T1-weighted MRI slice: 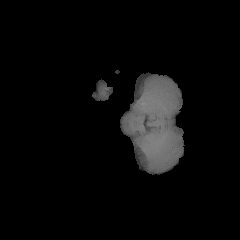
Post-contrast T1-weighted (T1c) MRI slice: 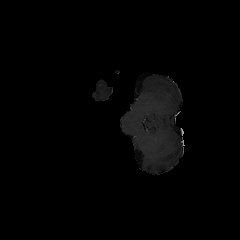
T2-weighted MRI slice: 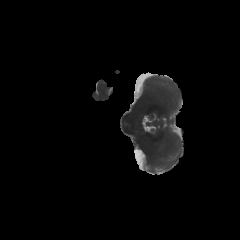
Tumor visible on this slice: no